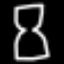
Label: hourglass